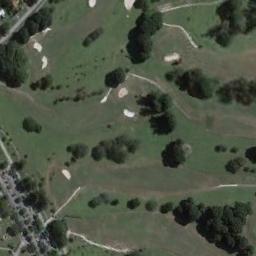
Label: golf_course